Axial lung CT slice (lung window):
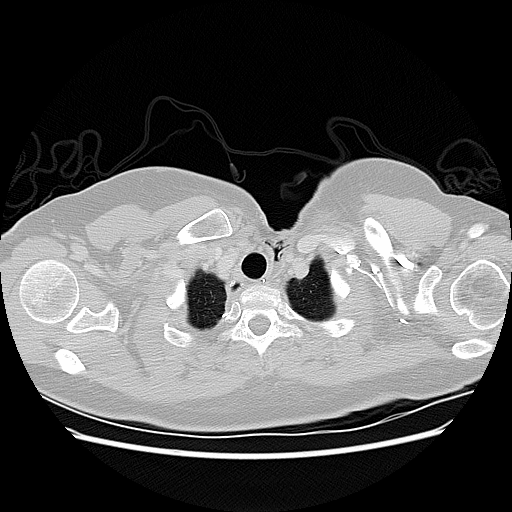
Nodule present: no